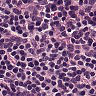
Metastatic tissue present: no